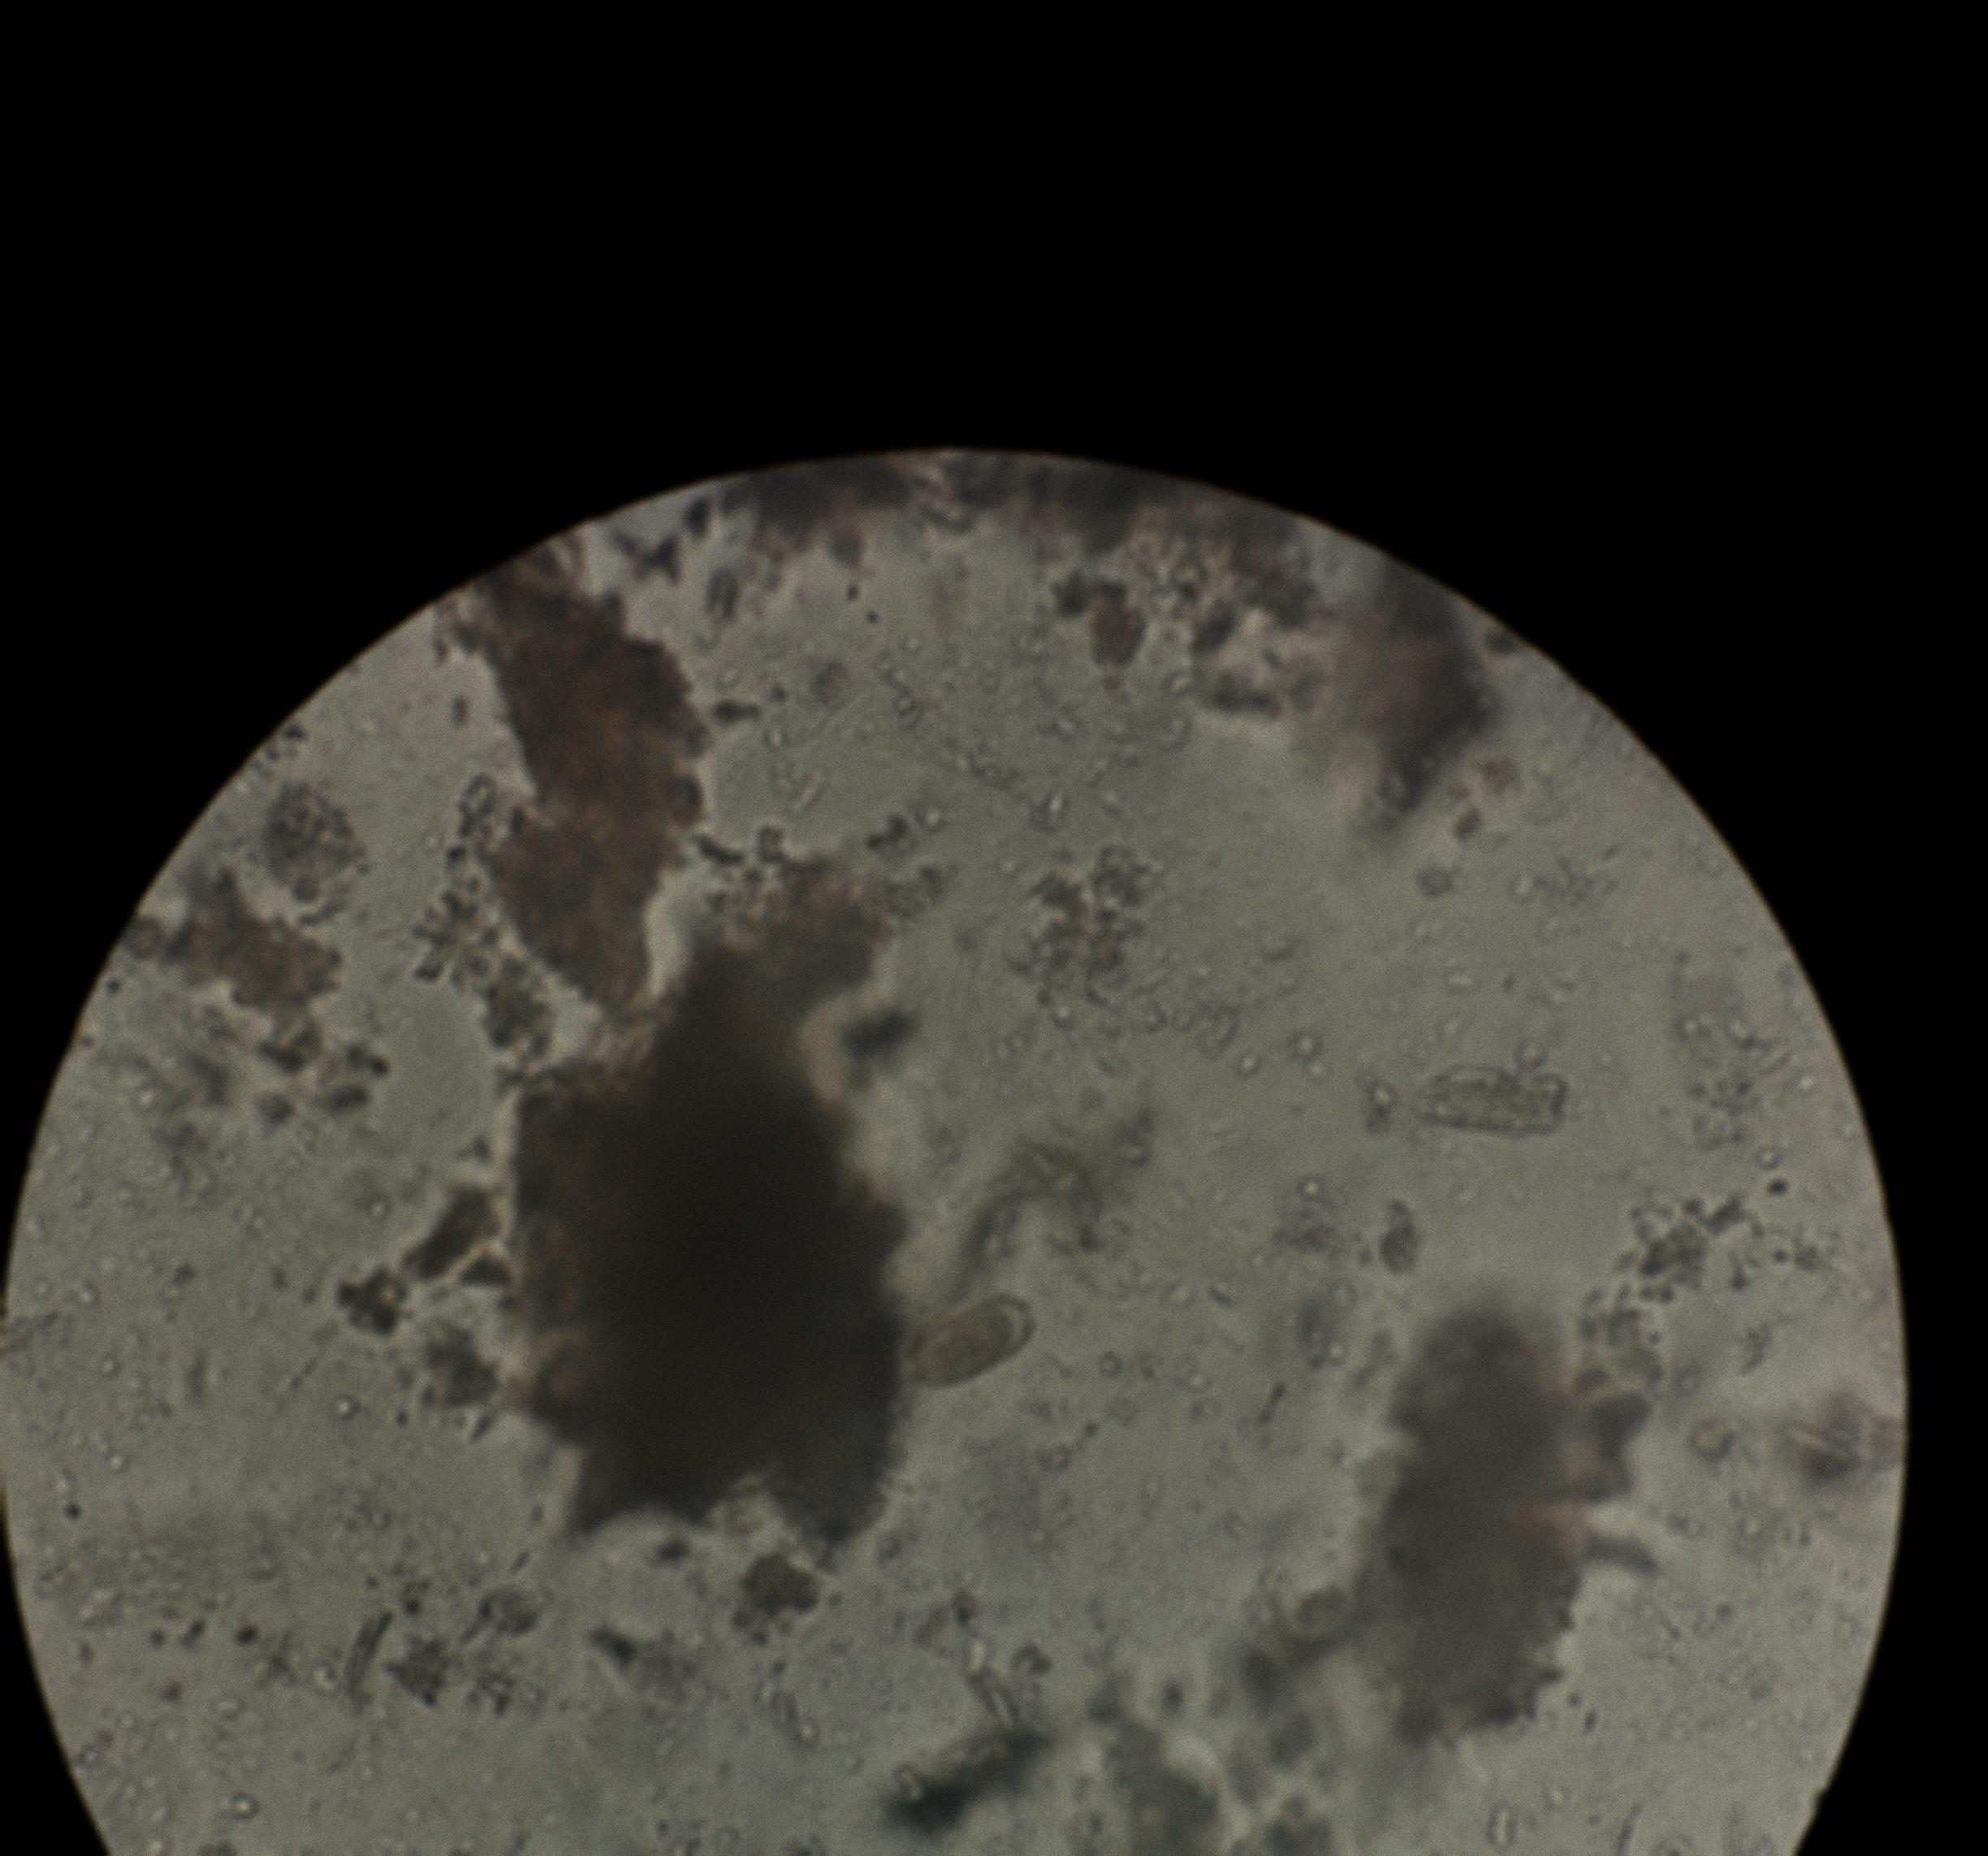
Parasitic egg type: Capillaria philippinensis